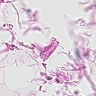
Metastatic tissue present: no